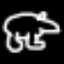
Label: frog